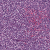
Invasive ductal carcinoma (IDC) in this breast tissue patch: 1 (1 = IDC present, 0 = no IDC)